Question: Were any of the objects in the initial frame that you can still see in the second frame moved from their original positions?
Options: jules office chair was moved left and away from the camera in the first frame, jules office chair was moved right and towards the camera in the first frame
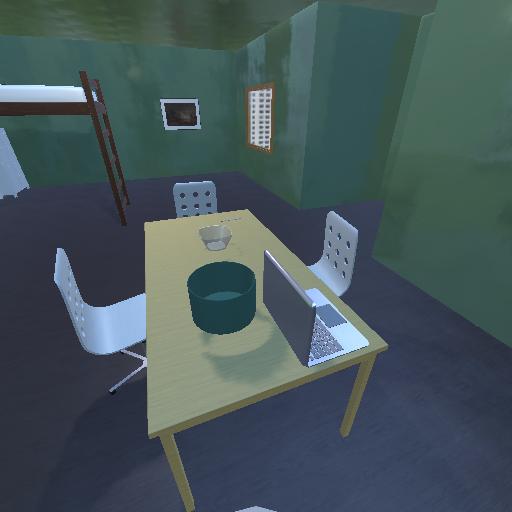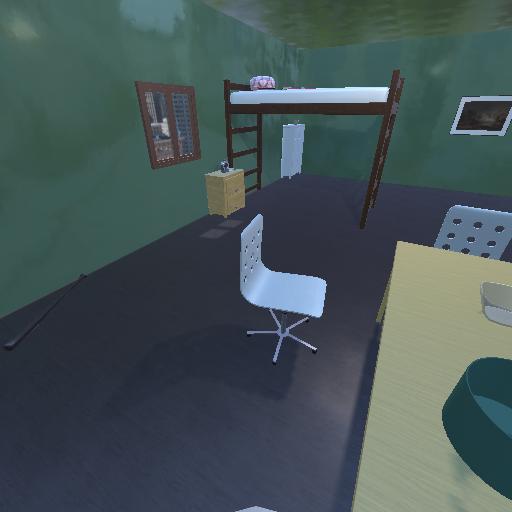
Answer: jules office chair was moved left and away from the camera in the first frame